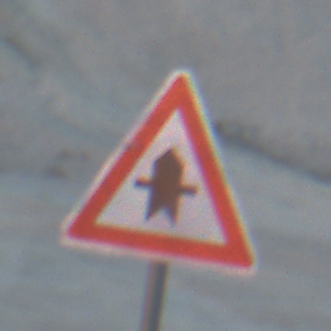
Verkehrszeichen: Vorfahrt
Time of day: SunriseSunset
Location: Outdoor (Beach)
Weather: PartlyCloudy
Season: NotSpecified
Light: Natural